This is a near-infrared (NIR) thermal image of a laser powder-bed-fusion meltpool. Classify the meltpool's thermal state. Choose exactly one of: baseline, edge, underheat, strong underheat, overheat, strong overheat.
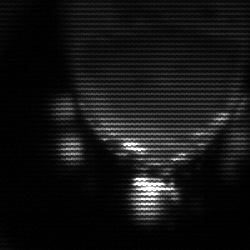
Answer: baseline